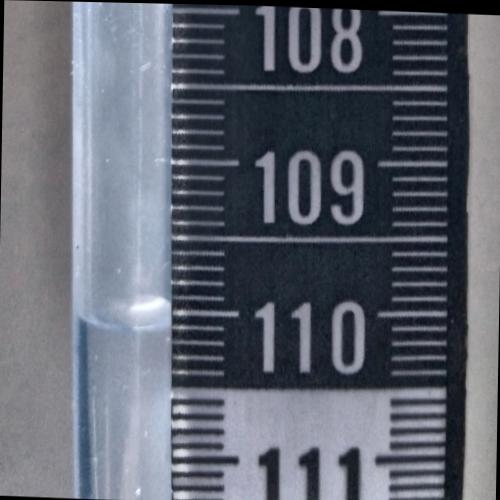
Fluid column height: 110.1 cm